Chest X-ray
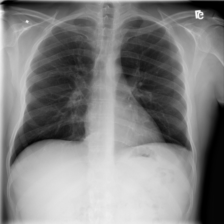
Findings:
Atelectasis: negative
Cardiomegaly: negative
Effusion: negative
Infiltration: negative
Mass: negative
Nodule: negative
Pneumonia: negative
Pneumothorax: negative
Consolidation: negative
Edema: negative
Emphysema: negative
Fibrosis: negative
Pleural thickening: negative
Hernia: negative